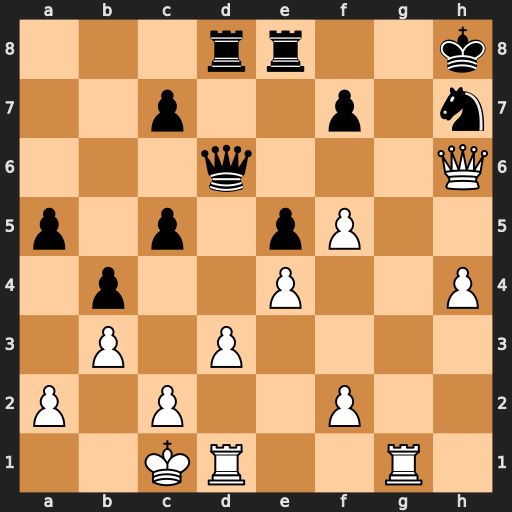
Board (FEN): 3rr2k/2p2p1n/3q3Q/p1p1pP2/1p2P2P/1P1P4/P1P2P2/2KR2R1
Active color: w
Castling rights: -
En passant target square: -
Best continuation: Qg7#